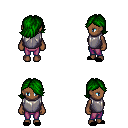
a pixel art fantasy rpg character, female body template, human, dark skin, steel chest armor, magenta pants, green swoop hairstyle, black slippers, four views (front, back, left, right), 2x2 character sprite sheet, small pixel art, hard edges, no anti-aliasing